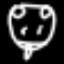
Label: frog